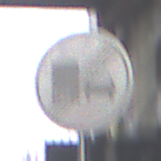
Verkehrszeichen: EndeUeberholverbotKraftfahrzeuge
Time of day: Midday
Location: Roofed (Special)
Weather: Overcast
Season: NotSpecified
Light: Natural